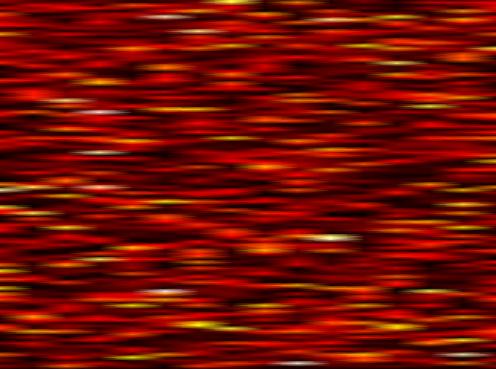
Label: OFDM